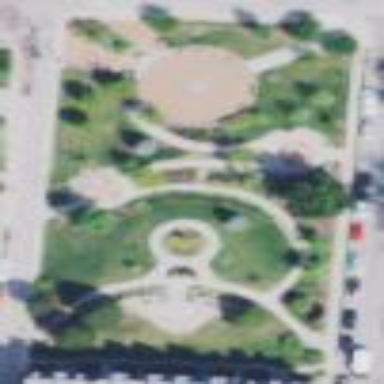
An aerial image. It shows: Park.